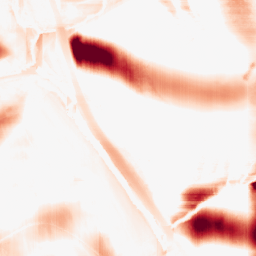
Category: morphological
Decomposition family: morphological_square
Decomposition parameters: operation: opening
size: 50
Upsampling method: regularized
Upsampling parameters: scale: 4
lambda_reg: 0.01
Upsampling scale: 4